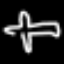
Label: airplane